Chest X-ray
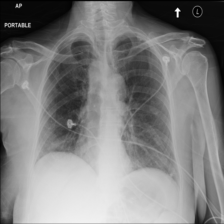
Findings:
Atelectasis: negative
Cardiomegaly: negative
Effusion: positive
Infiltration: negative
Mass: positive
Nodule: positive
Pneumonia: negative
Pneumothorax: negative
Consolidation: negative
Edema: negative
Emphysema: negative
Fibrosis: negative
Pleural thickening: negative
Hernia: negative